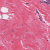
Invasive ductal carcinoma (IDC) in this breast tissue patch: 0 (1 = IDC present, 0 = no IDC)